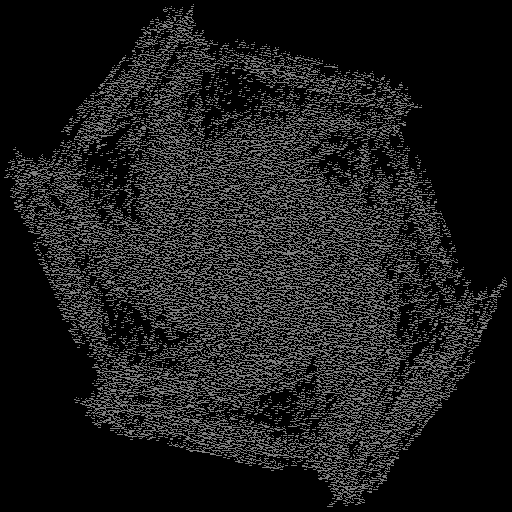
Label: morningglory